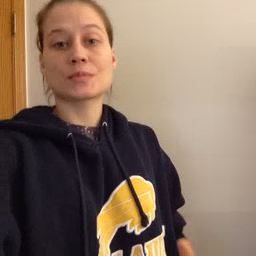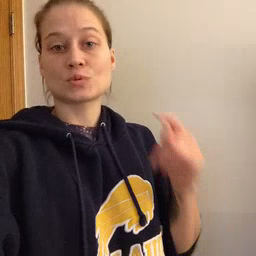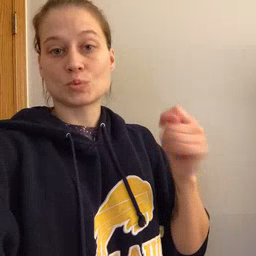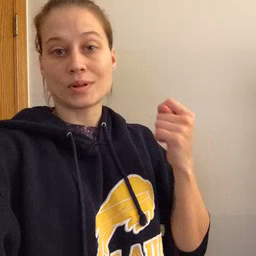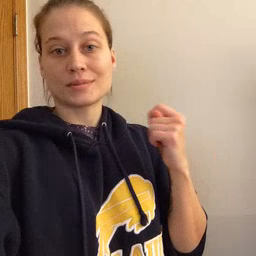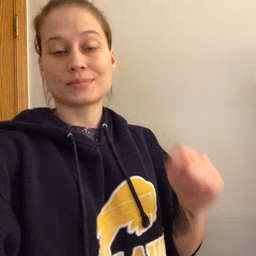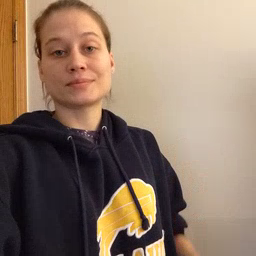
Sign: toy